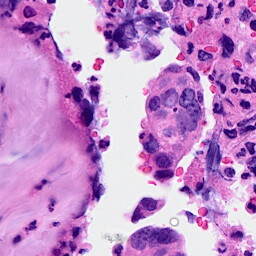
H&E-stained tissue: Breast